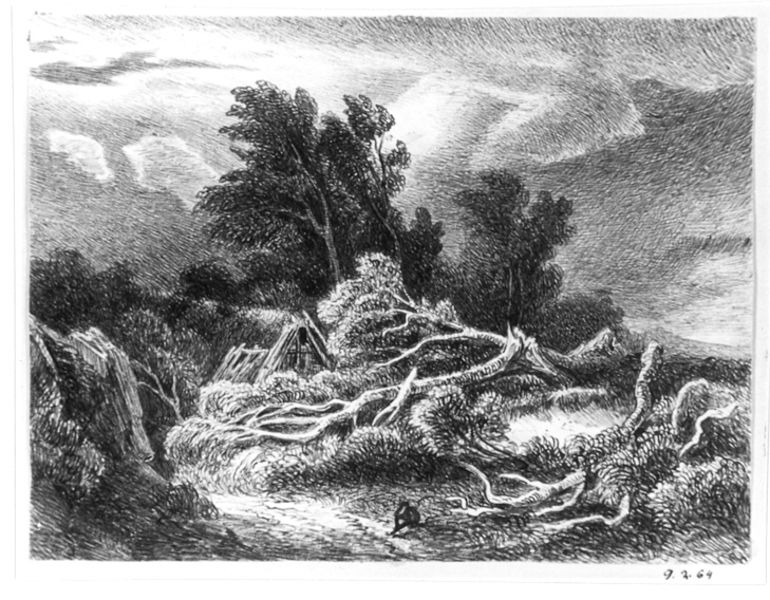
Titel: Gewitterlandschaft mit umgestürzten Bäumen
Künstler: Emil Lugo
Standort: Karlsruhe
Institution: Staatliche Kunsthalle Karlsruhe
Schlagwörter: baum, berg, blätter, dunkel, felsen, gewitter, himmel, laub, mann, schatten, weiß, wolken, baumstämme, bäume, landschaft, äste, bewegung, grau, holz, hüte, licht, nacht, schwarz, zeichnung, dach, gebäude, gras, haus, weg, wiese, zaun, architektur, mensch, signatur, ast, baumstamm, erde, gräser, hügel, natur, stamm, wind, büsche, gebüsch, hütte, pfad, sträucher, dunkelheit, blatt, pflanzen, gebeugt, wald, affe, bewölkt, liegen, düster, pointilismus, acker, berge, verlassen, grafik, graphik, kahl, ziehen, romantik, luft, naturgewalt, orkan, sturm, stämme, unwetter, wehen, wetter, wild, zerstörung, datum, lciht, fallen, striche, leuchten, regen, ruine, scheune, wurzel, windig, gewitterwolken, draußen, lichtung, druck, schwarz-weiss, schraffur, radierung, stich, lithografie, bleistift, beugen, unterholz, wurzeln, blitz, fall, gehölz, kraut, kupferstich, donner, umgefallen, gefallen, biegen, verwüstung, verfallen, unruhig, umgestürzt, kratzen, gouache, gestrichelt, bruch, schäden, walt, entwurzelt, umfallen, duster, strum, böe, wolekn, böhe, bäumr, hause, windbruch, bäumee, signtur, zestörung, dunkler himmel, stürtzen, b, umgestürzter baum, sgewitter, 1969, umgestürzte bäume, zeichugn, urhaus, windstoss, windböhe, sturmholz